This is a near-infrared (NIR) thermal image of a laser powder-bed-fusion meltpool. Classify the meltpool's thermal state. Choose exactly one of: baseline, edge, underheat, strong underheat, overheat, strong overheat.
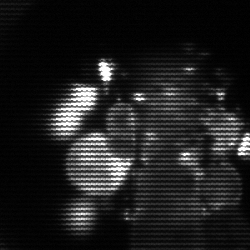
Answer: baseline